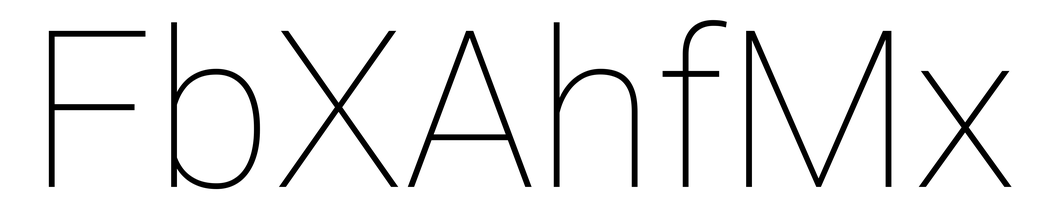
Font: Roboto_Thin